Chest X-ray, PA view. Patient: 34 years old, sex F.
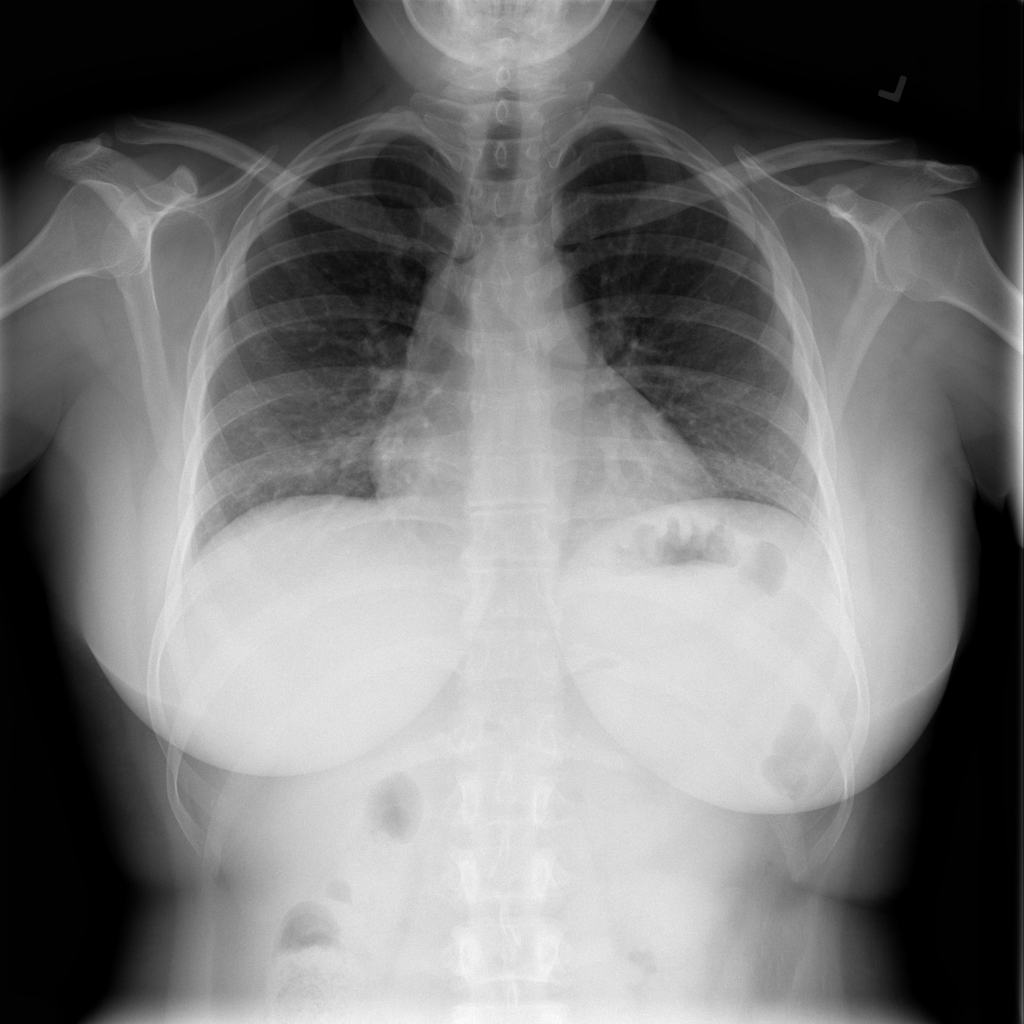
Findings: No Finding